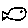
Label: fish